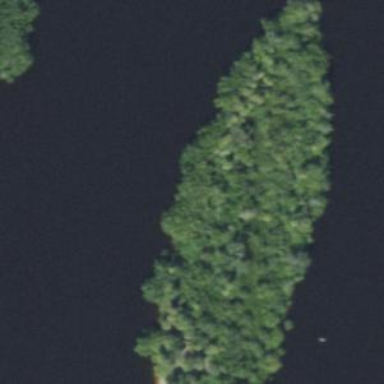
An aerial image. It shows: Island.